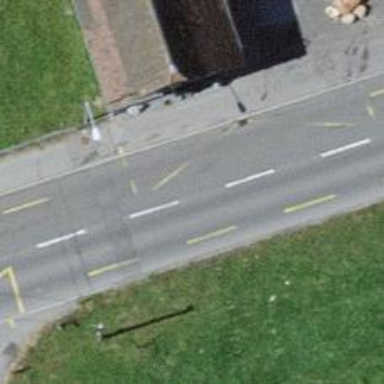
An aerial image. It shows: Bus stop with designated stop position for public transport.